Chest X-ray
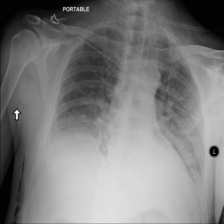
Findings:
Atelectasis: negative
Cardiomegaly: negative
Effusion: negative
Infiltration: negative
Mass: negative
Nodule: negative
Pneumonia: negative
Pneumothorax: negative
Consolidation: negative
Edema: positive
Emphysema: negative
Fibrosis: negative
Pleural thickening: negative
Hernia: negative